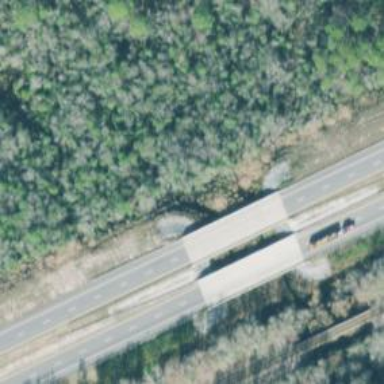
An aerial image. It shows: Bridge on trunk expressway with dual carriageway.